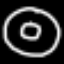
Label: donut